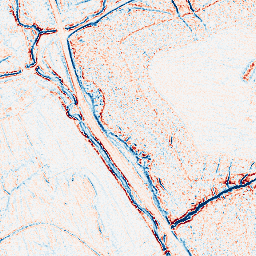
Category: edge_preserving
Decomposition family: bilateral
Decomposition parameters: d: 5
sigma_color: 75
sigma_space: 100
Upsampling method: bilinear
Upsampling parameters: scale: 4
Upsampling scale: 4